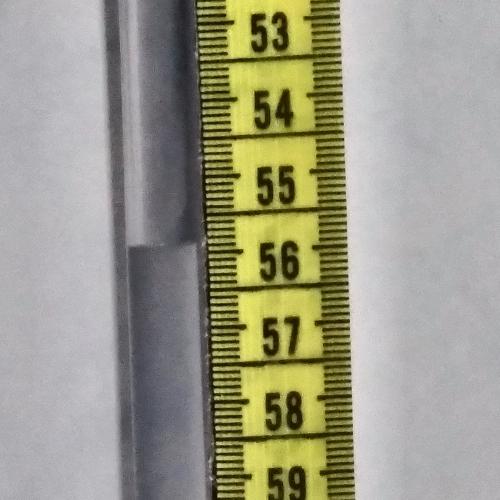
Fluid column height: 55.9 cm